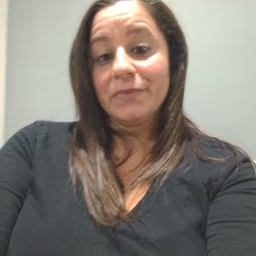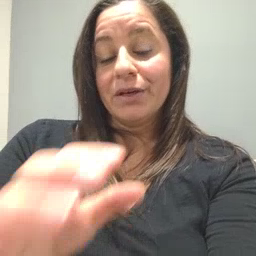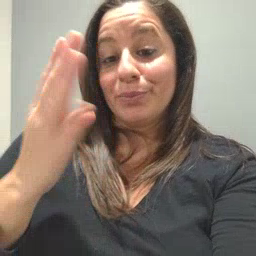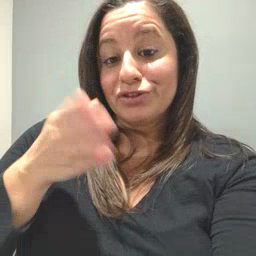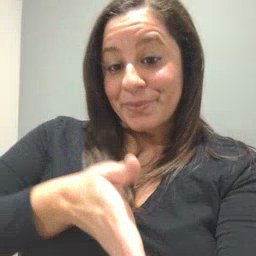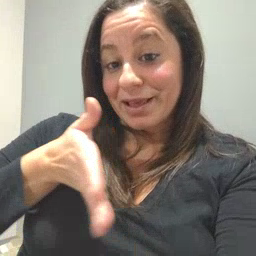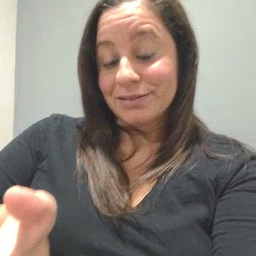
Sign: jeans